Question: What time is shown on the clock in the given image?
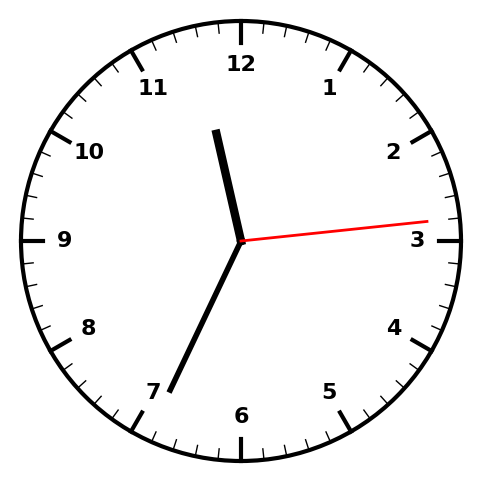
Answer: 11:34:14